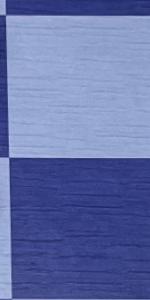
Label: Empty